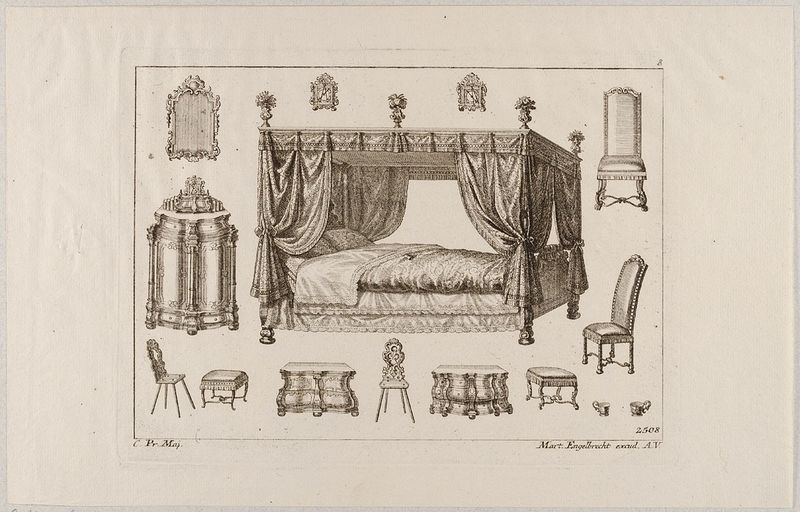
Titel: Verschiedene Möbel / Schlafzimmereinrichtung
Künstler: Jeremias Wachsmuth
Standort: Hamburg
Institution: Museum für Kunst und Gewerbe Hamburg
Schlagwörter: weiß, sitzen, blume, braun, schwarz, skizze, stuhl, stühle, zeichnung, regal, barock, falten, möbel, spiegel, vorhang, adel, decke, rokoko, beine, bilderrahmen, kommode, schrank, grafik, graphik, hocker, schemel, kissen, könig, bett, bettdecke, schlafzimmer, tasse, überwurf, fotografie, photographie, becher, druckgraphik, druckgrafik, radierung, stich, kunstgewerbe, tassen, baldachin, mobiliar, müdigkeit, kupferstich, kunsthandwerk, sitzgelegenheit, himmelbett, uhren, hausrat, inneneinrichtung, innendekoration, paradebett, reproduktionen, industriedesign, druckerzeugnisse, ornamentstich, vorlageblätter